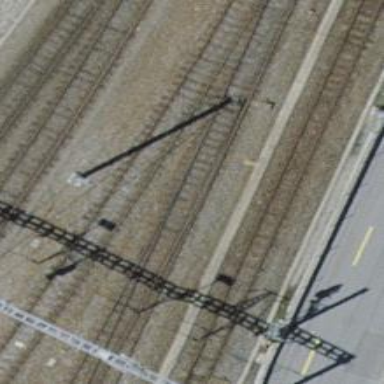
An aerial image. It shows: Railway track with contact line for electrification.